Question: I have two UIViewControllers called 'VCA' & 'VC B'. 'VCB' has two child views that are presented as modal View Controllers. The two modal View Controllers are 'M 1' And 'M 2'. Is it possible to Go from 'M2' to 'VCA'? I need to pop off 'M2' and go to 'VCA' if possible. Pushing to 'VCA' does not work because M2 does not have a navigation bar. And presenting 'VCA' as a modal is not good because 'VCA' needs to maintain its navigation bar.
So is it possible to jump from 'M2' which is a Modal ViewController to 'VCA'.
Thanks in advance.

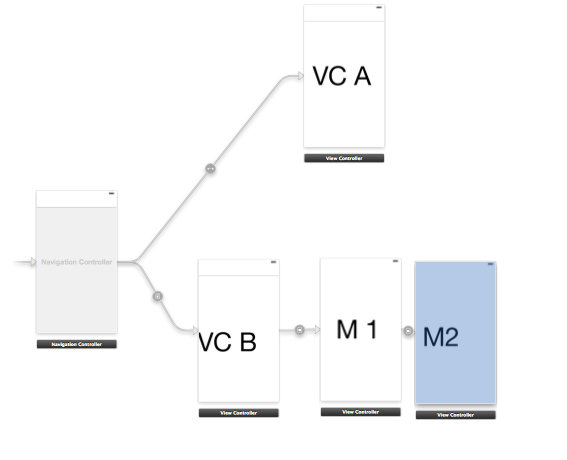
Answer: VCA has a link that says it's your root controller, which means it should be the base of your navigation stack. So, instead of the branching diagram, you should have VCA -> VCB -> M1 -> M2 at run time. I would look at having VCB listen for a notification that M2 is finished. Then it can dismiss M1, which dismisses M2, and pop to the root view controller.